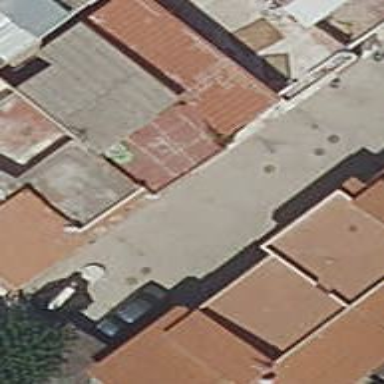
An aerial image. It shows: Detached building.